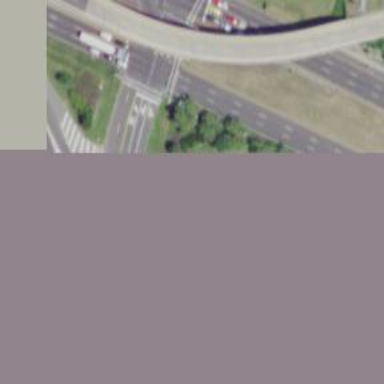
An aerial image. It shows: Asphalt road classified as trunk highway.